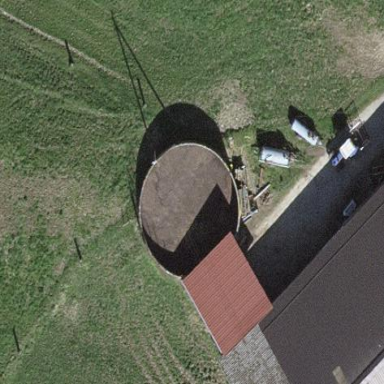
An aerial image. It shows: Storage tank that is man-made.